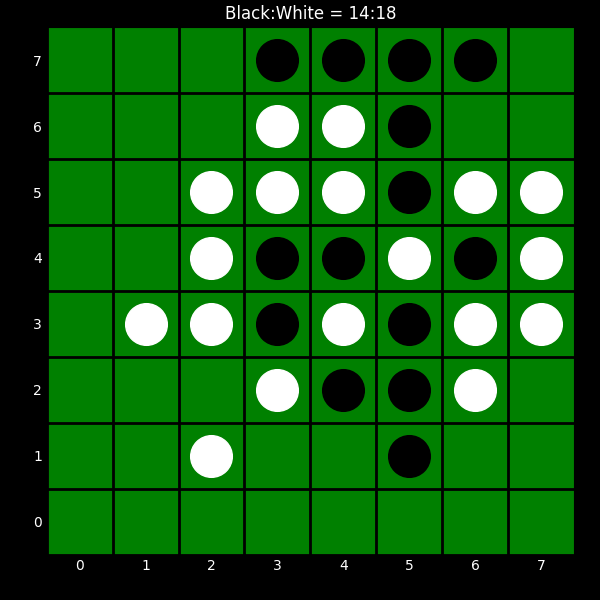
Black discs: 14
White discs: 18